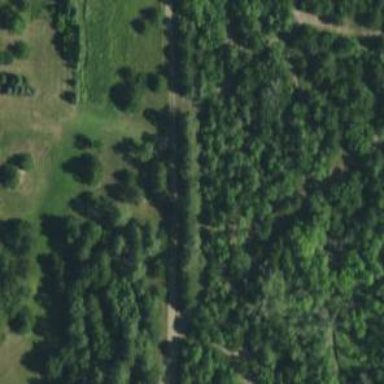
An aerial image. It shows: View of golf hole.